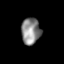
Tissue: skin
Cell type: Epithelial cells
Senescence score: 0.793
Nuclear area (px): 492
Mean DAPI intensity: 138.447